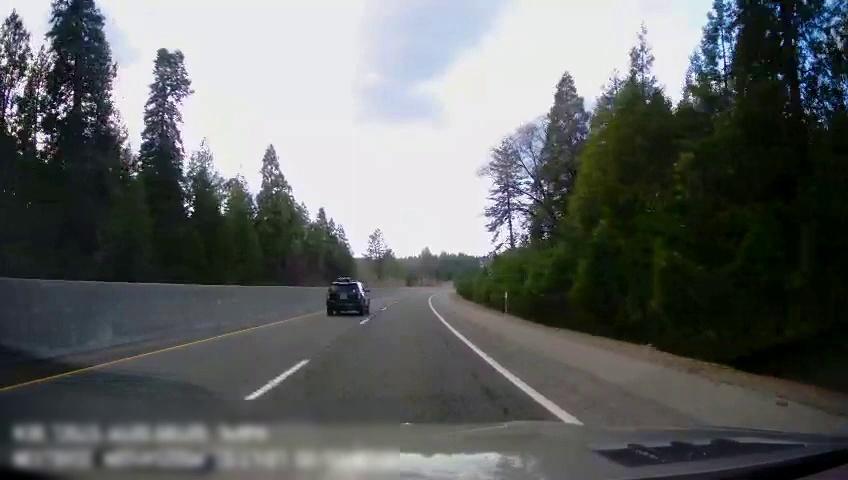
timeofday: Day
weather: Cloudy
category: Drivable Space
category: Vehicles | SUV
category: Lanes | Alternate Lane
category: Lanes | Current Lane
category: Lanes | Current Lane